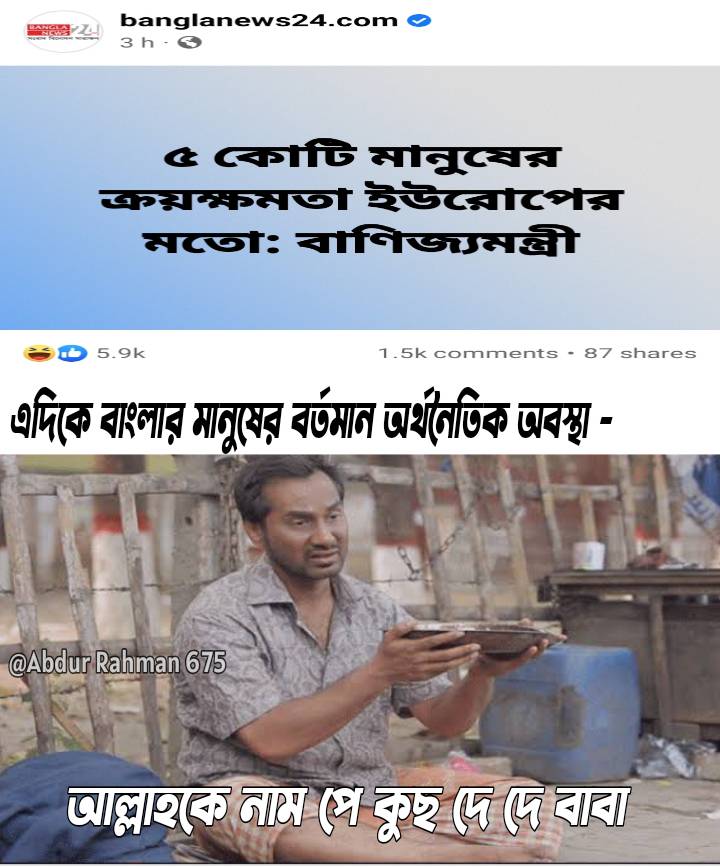
Text: ৫ কোটি মানুষের ক্রয় ক্ষমতা ইউরোপের মতো: বাণিজ্যমন্ত্রী এদিকে বাংলার মানুষের বর্তমান অর্থনৈতিক অবস্থা - আল্লাহকে নাম পে কুছ দে দে বাবা
Label: Hate
Hate category: Political
Targeted group: Organization